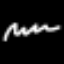
Label: squiggle